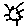
Label: sun